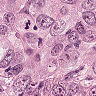
Metastatic tissue present: yes